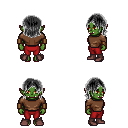
a pixel art fantasy rpg character, female body template, orc, green skin, brown long-sleeve shirt, red pants, gray long bangs hairstyle, leather bracers, maroon shoes, four views (front, back, left, right), 2x2 character sprite sheet, small pixel art, hard edges, no anti-aliasing